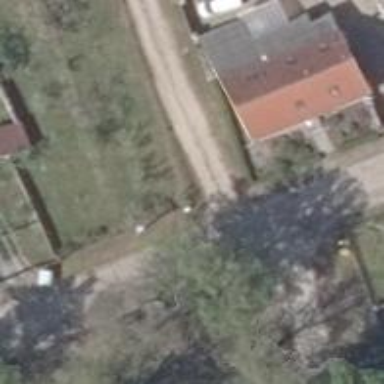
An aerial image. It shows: Residential road.